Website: home-depot
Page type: customer-info-address
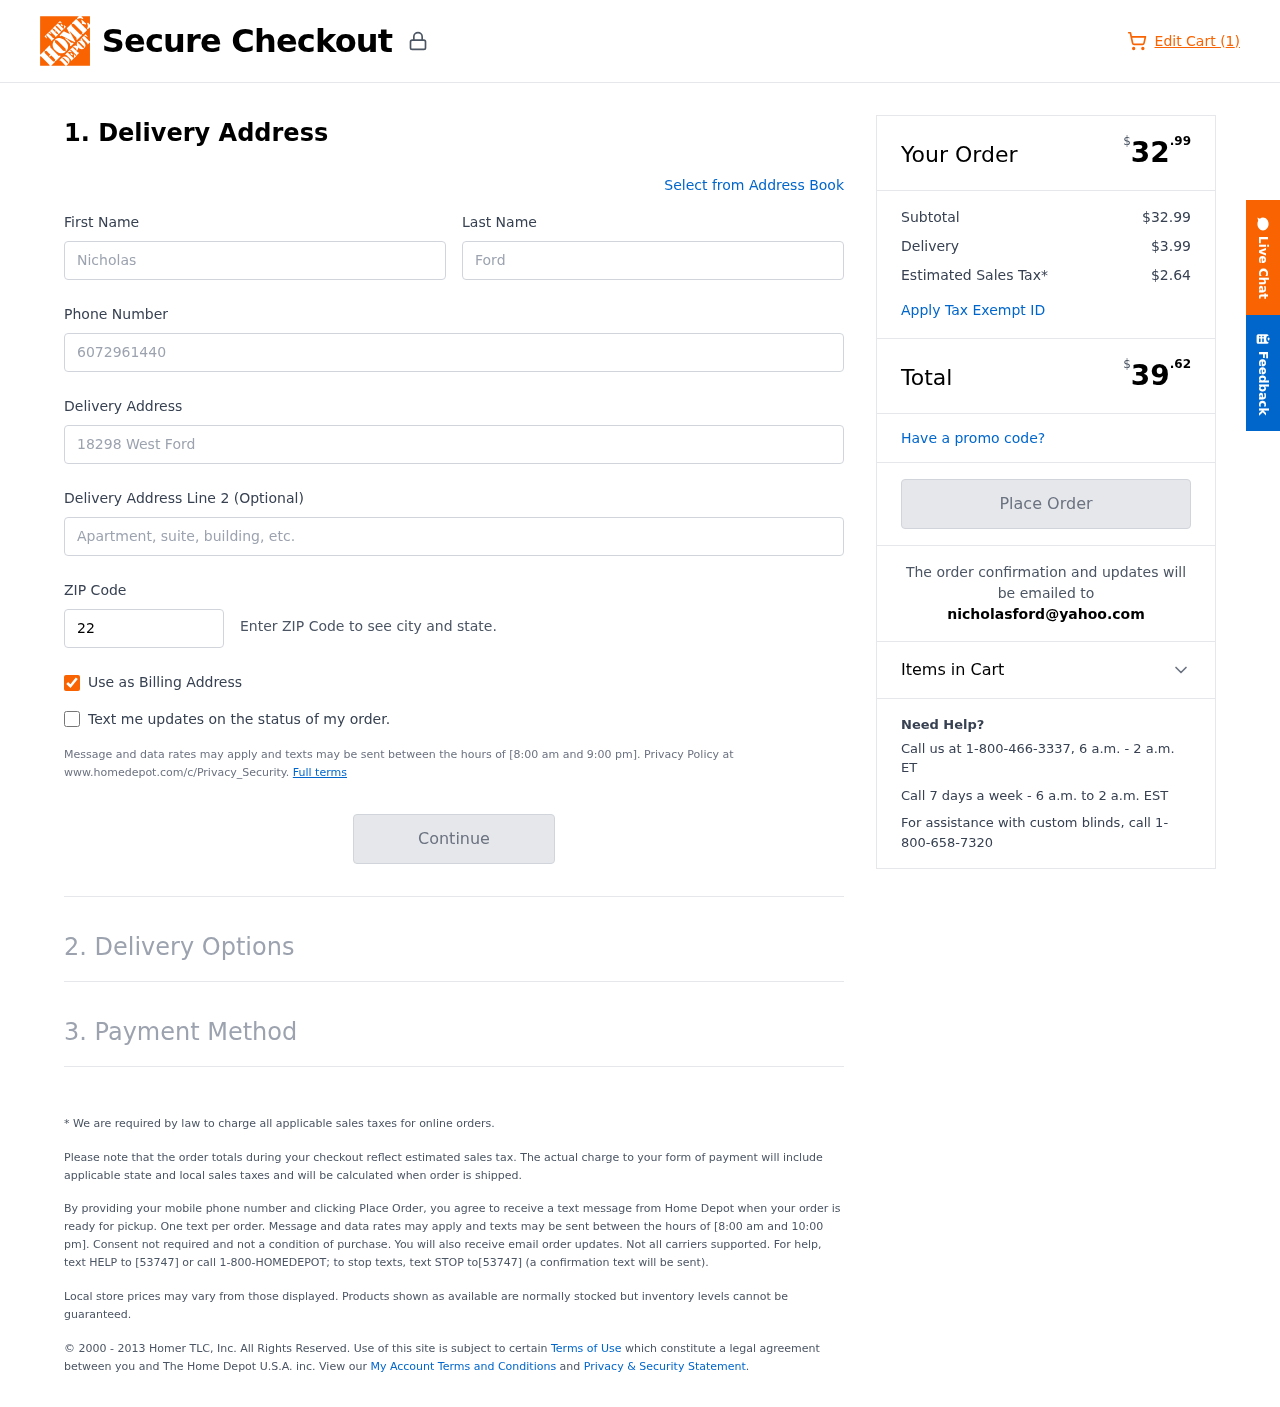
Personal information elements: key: PII_EMAIL
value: nicholasford@yahoo.com
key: PII_FIRSTNAME
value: Nicholas
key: PII_LASTNAME
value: Ford
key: PII_PHONE
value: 6072961440
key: PII_POSTCODE
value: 22765
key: PII_STREET
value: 18298 West Ford
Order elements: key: ORDER_NUM_ITEMS
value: Edit Cart (1)
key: ORDER_SUBTOTAL_HEADER
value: $32.99
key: ORDER_SUBTOTAL
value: $32.99
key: ORDER_SHIPPING_COST
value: $3.99
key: ORDER_TAX
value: $2.64
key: ORDER_TOTAL2
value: $39.62